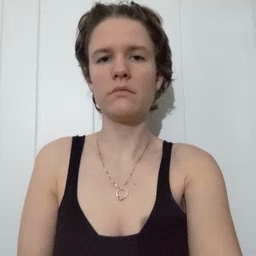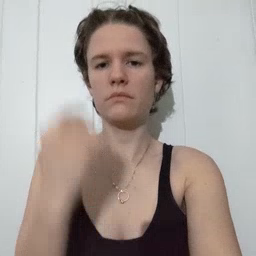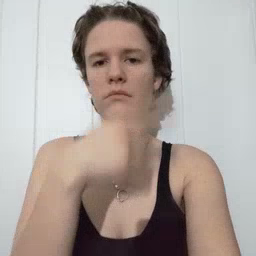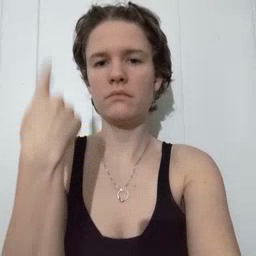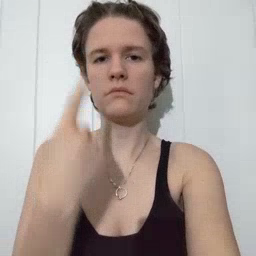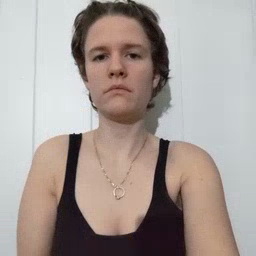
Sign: look